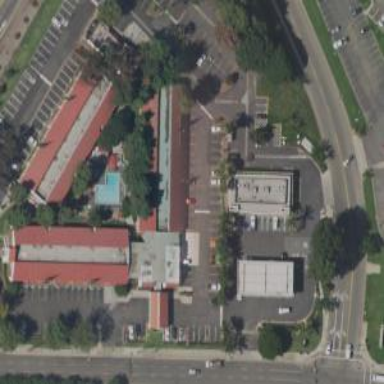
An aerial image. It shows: Hotel building.